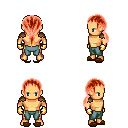
a pixel art fantasy rpg character, male body template, human, tanned skin, leather shoulder armor, teal pants, red ponytail hairstyle, gold gloves, brown slippers, four views (front, back, left, right), 2x2 character sprite sheet, small pixel art, hard edges, no anti-aliasing